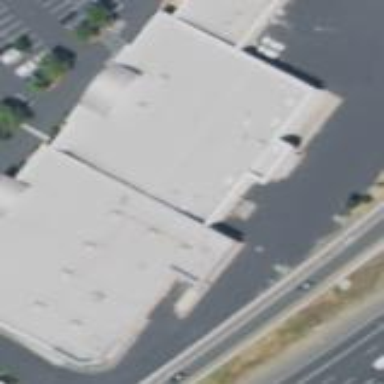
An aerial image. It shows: Building.